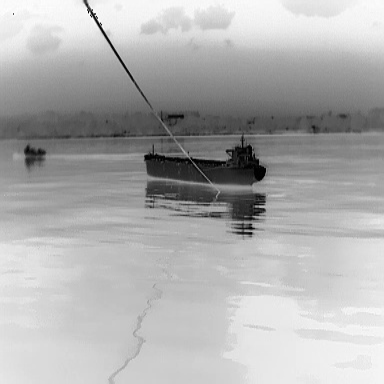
There are two objects shown in the infrared image, including a liner, and a canoe.